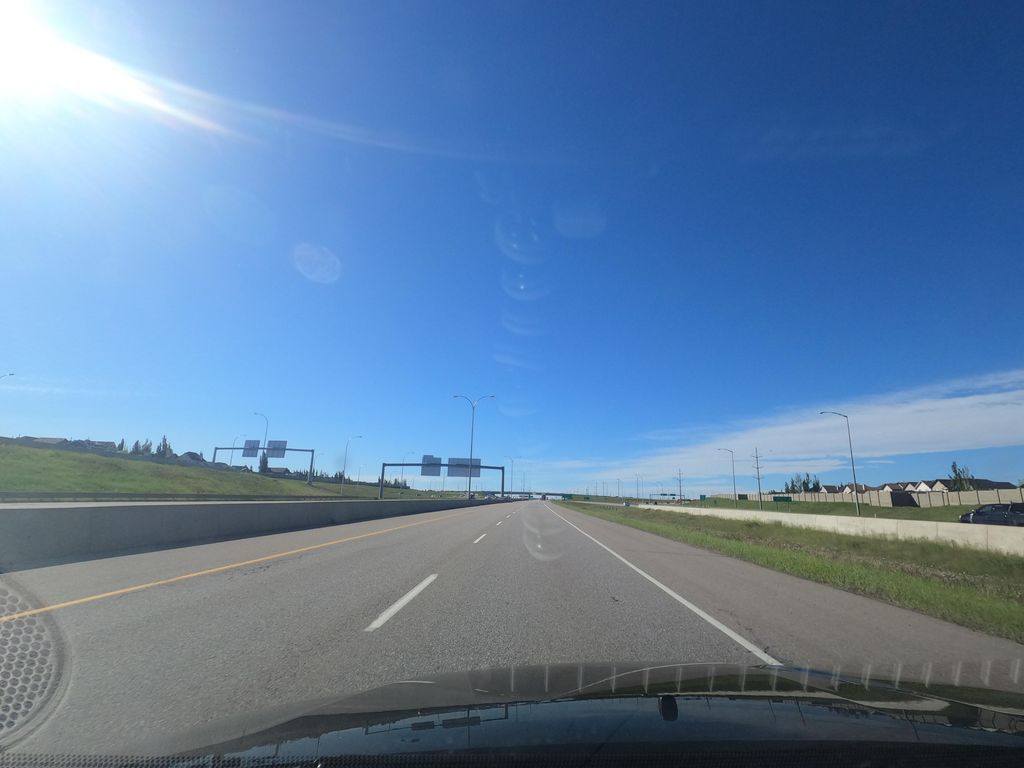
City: calgary